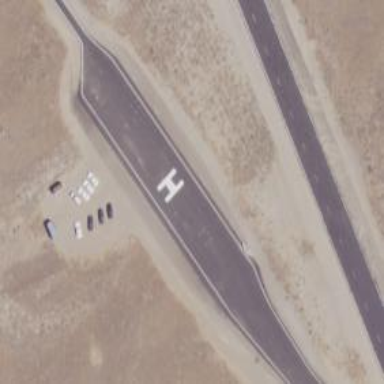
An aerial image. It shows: Asphalt helipad at airport.